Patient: sex M, age 79
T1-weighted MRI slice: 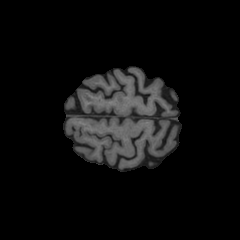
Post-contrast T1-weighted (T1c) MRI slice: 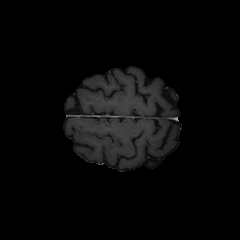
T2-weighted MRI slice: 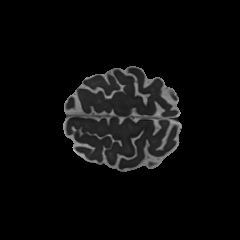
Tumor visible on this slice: no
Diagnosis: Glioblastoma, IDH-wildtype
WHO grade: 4